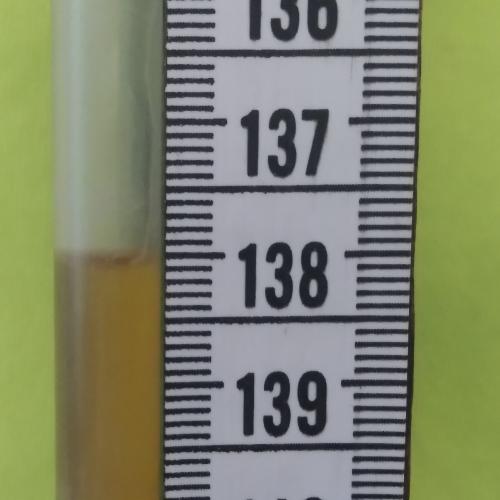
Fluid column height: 138.0 cm